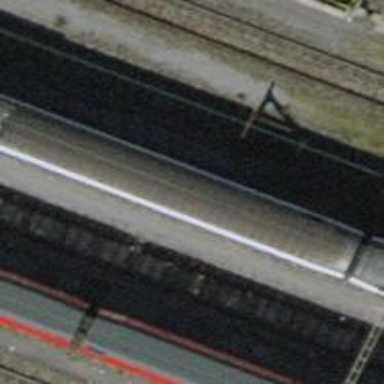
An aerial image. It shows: Railway buffer stop.